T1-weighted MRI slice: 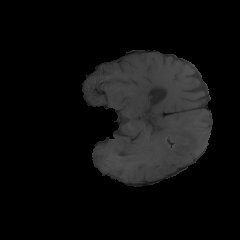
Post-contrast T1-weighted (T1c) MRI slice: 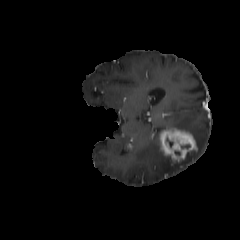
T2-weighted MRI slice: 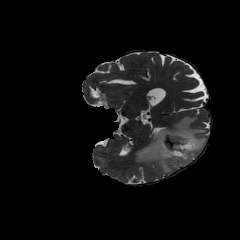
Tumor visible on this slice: yes